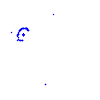
Particle: proton